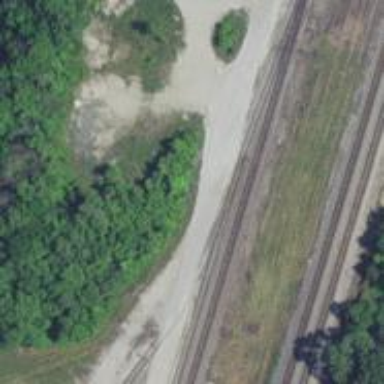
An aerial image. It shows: Abandoned railway.